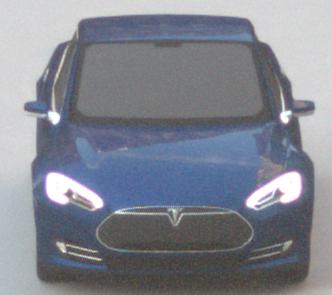
Make: Tesla
Model: Model S 60
Detailed model: Model S
Model produced from: 2013/10
Model produced until: 2014/10
Doors: 5
Color: blue
Road condition: dry road
Daytime: sunrise or sunset
Contrast: low contrast